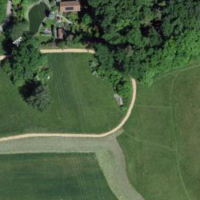
EUNIS habitat code: 24
Species observed at this site:
Epipactis palustris